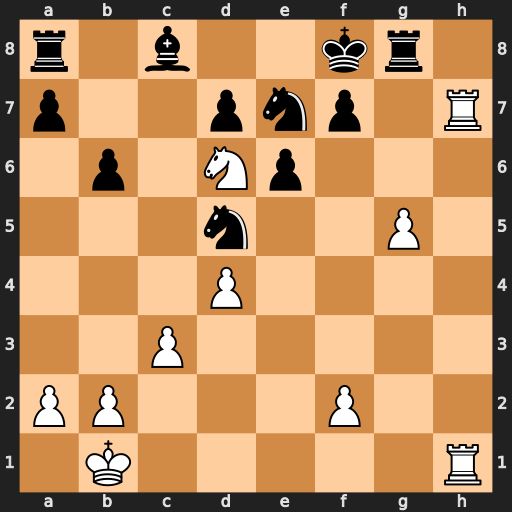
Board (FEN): r1b2kr1/p2pnp1R/1p1Np3/3n2P1/3P4/2P5/PP3P2/1K5R
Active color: w
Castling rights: -
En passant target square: -
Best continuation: Rxf7#